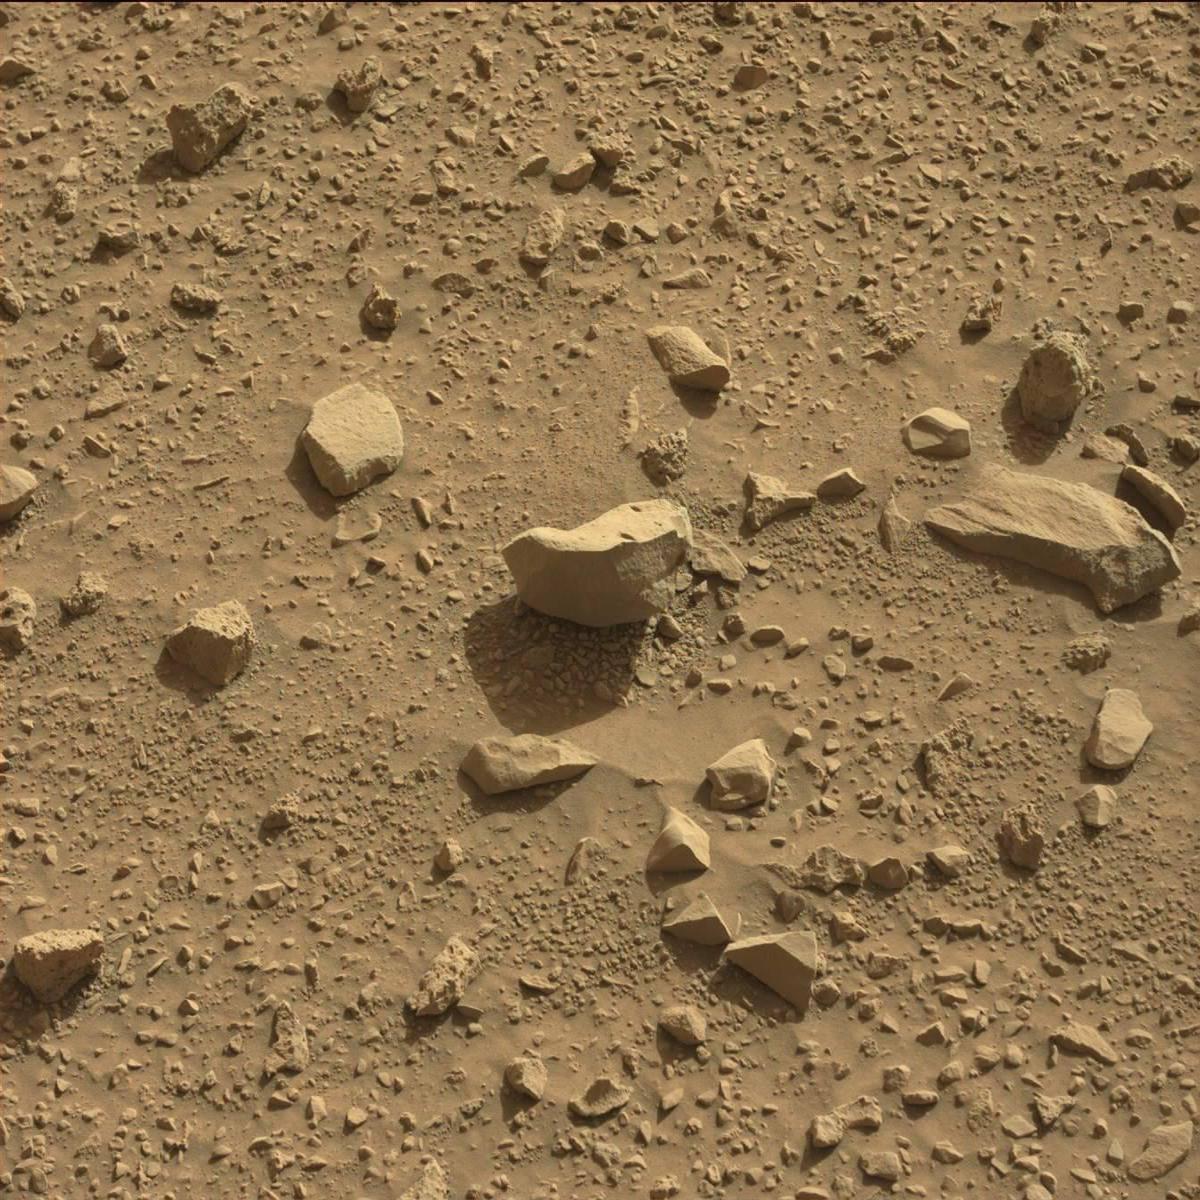
Terrain classes present: Bedrock, Rock, Sand / Soil